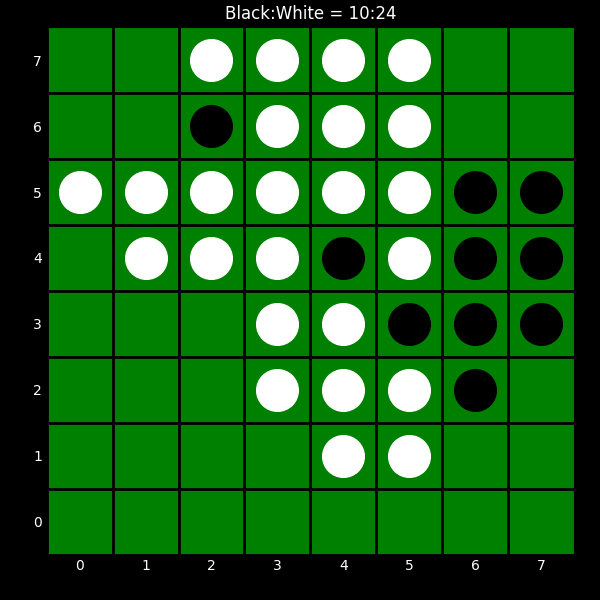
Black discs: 10
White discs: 24